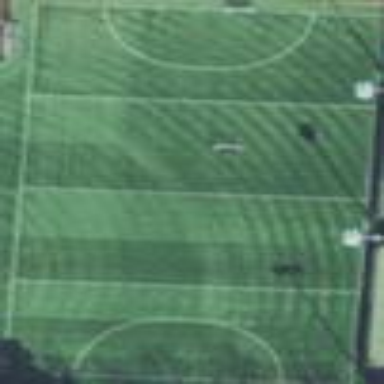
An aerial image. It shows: Soccer pitch with artificial turf for leisure sports activities.